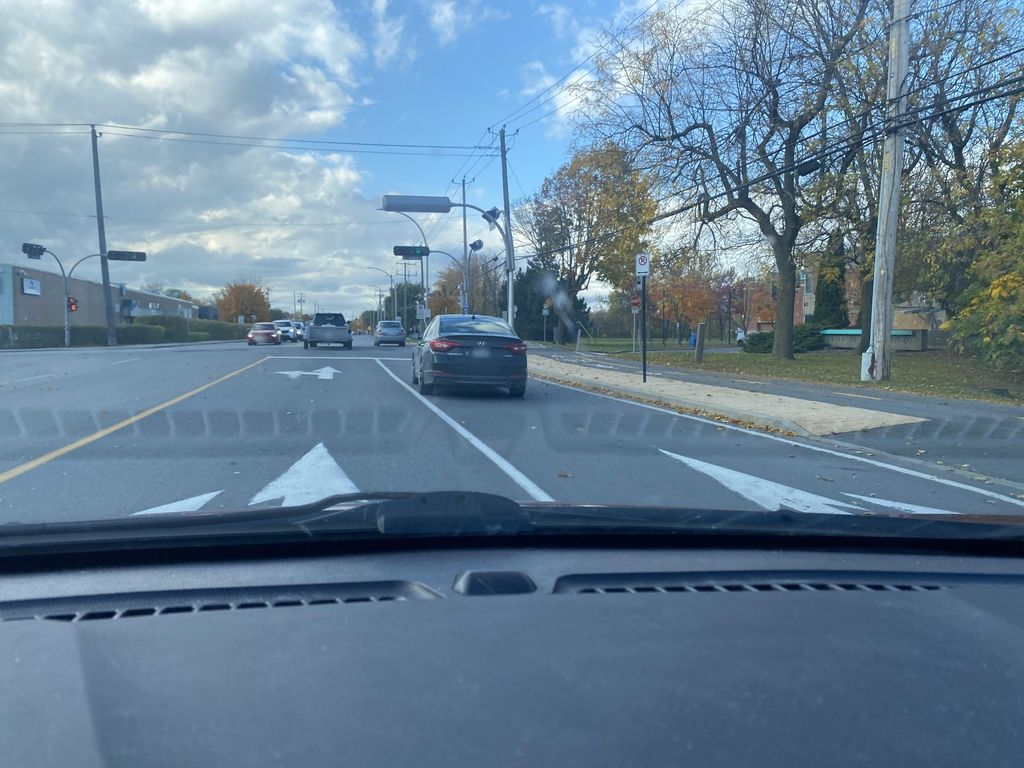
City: montreal